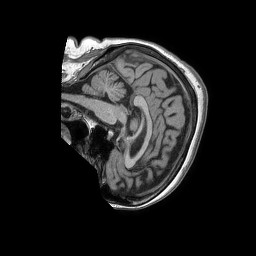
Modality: T1w
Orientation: sagittal
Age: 72
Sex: female
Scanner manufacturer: philips
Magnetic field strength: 1.5 T
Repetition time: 0.007546 s
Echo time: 0.003423 s